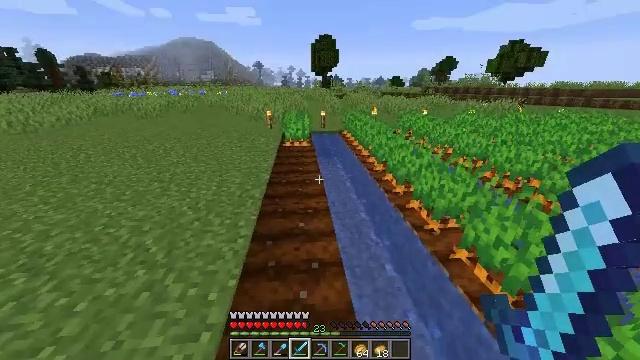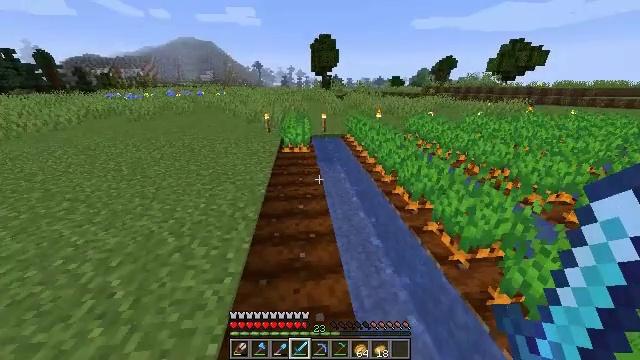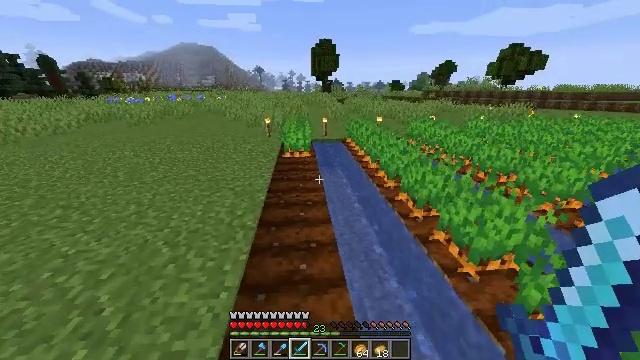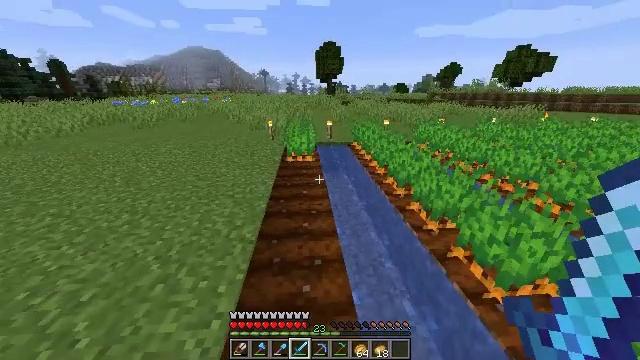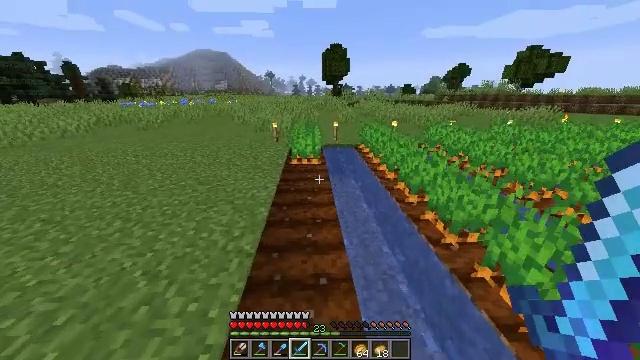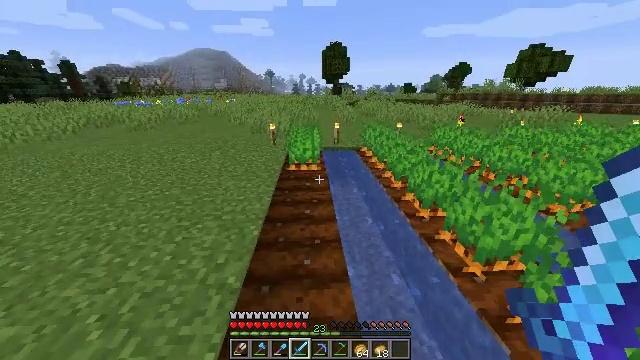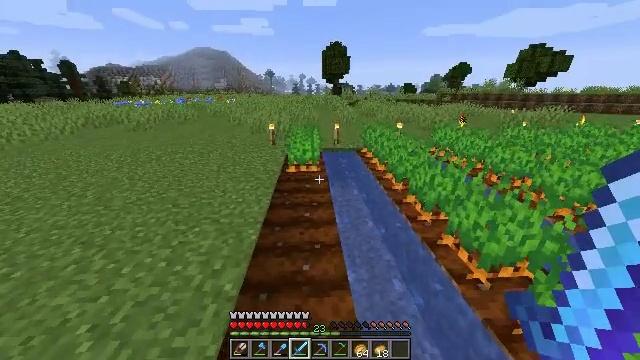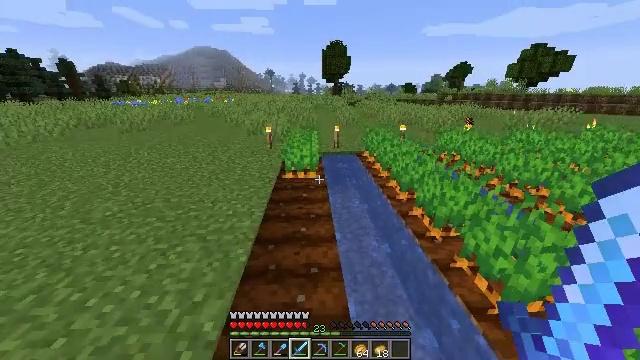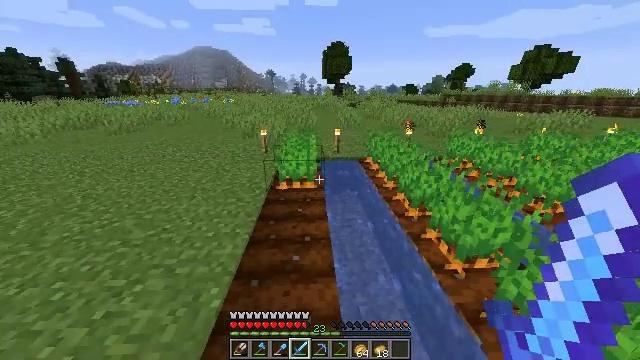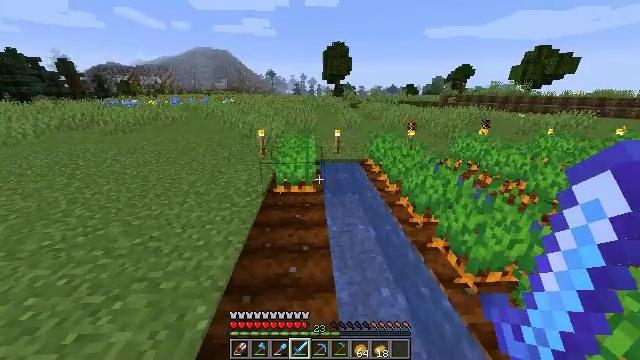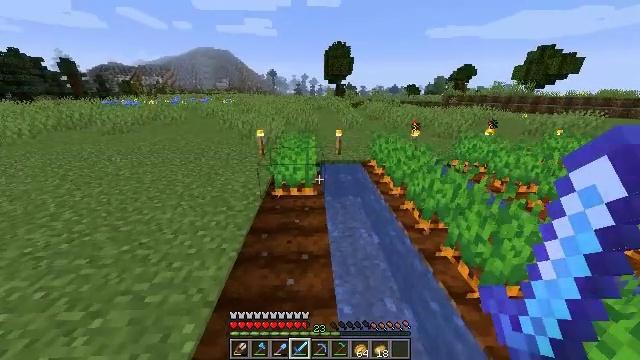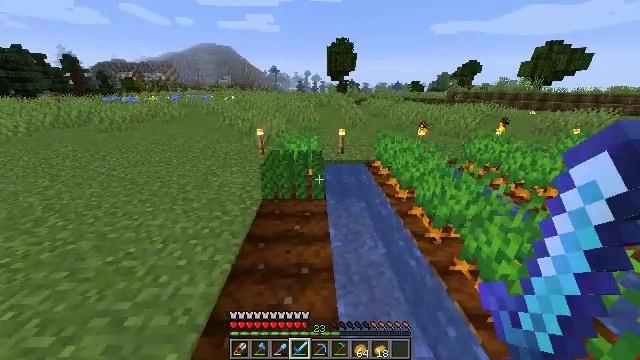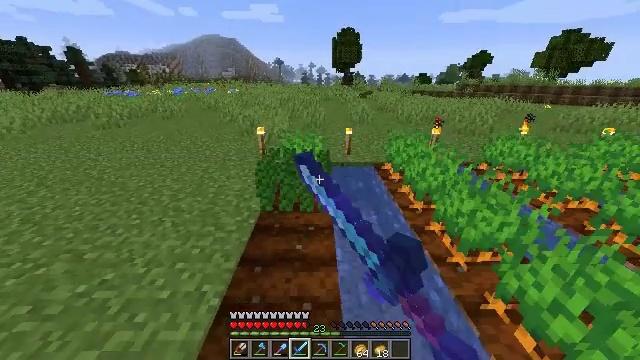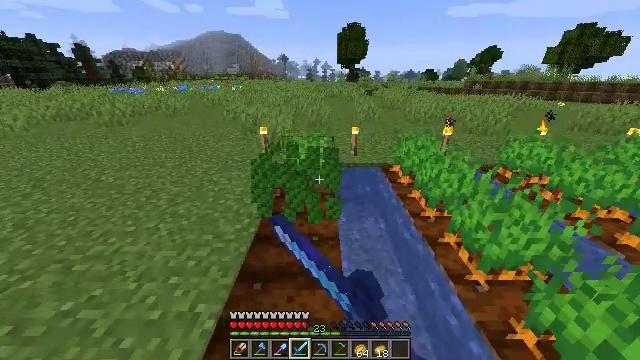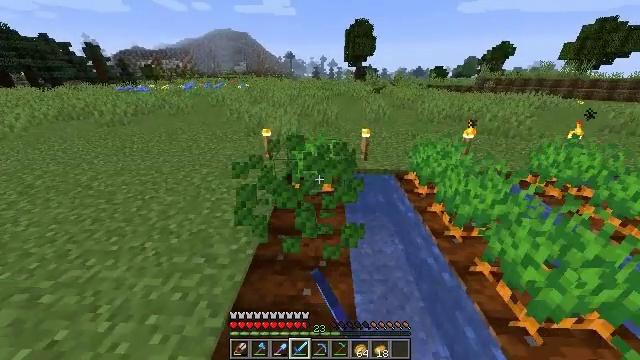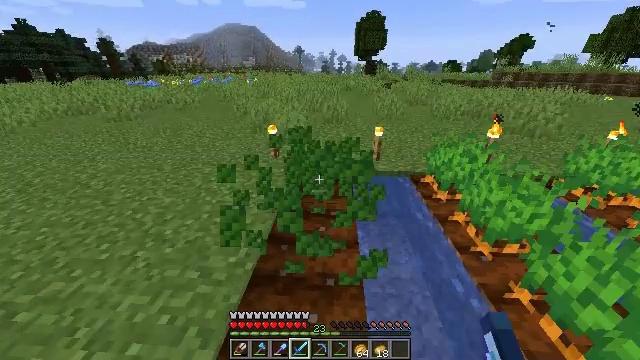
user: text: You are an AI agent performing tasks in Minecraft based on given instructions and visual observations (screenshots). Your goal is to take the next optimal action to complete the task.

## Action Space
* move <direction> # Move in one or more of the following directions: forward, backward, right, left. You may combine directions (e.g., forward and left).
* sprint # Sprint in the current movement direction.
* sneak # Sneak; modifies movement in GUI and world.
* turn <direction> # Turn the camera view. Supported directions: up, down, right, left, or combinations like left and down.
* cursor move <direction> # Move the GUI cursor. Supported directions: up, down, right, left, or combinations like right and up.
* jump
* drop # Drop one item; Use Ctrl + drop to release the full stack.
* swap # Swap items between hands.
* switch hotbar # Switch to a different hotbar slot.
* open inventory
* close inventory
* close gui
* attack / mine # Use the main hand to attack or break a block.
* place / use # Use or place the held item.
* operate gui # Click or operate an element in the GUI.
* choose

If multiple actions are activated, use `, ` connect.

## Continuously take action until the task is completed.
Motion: motion action
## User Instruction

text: Harvest carrots from the farmland.
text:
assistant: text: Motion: move forward, sprint
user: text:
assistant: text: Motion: move forward
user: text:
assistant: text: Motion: move forward, turn left
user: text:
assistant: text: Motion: move forward, sprint, turn left
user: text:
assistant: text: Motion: move forward, sprint
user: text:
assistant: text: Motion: move forward, sprint
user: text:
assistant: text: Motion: move forward, sprint
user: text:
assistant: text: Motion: move forward
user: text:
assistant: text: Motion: move forward
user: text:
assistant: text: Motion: move forward
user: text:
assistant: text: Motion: move forward, sprint, attack / mine
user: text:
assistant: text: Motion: move forward, sprint, turn left and down, attack / mine
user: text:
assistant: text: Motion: move forward, turn left, attack / mine
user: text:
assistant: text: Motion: move forward, turn left
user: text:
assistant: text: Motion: move forward, turn left and down, attack / mine
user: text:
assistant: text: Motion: move forward, attack / mine
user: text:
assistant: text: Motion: move forward, sprint, attack / mine
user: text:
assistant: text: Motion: move forward, sprint, attack / mine
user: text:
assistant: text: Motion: move forward, sprint
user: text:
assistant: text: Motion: no_op